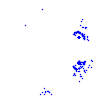
Particle: electron